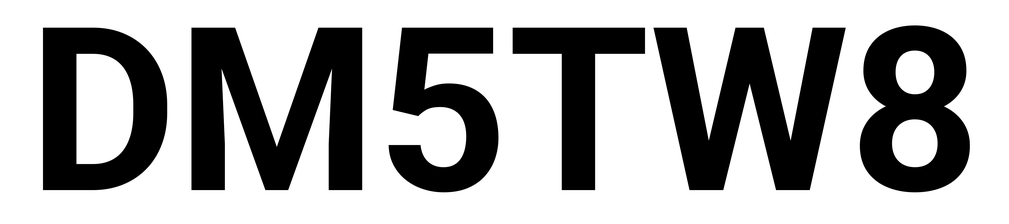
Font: Roboto_Bold